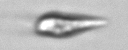
Label: Euglena